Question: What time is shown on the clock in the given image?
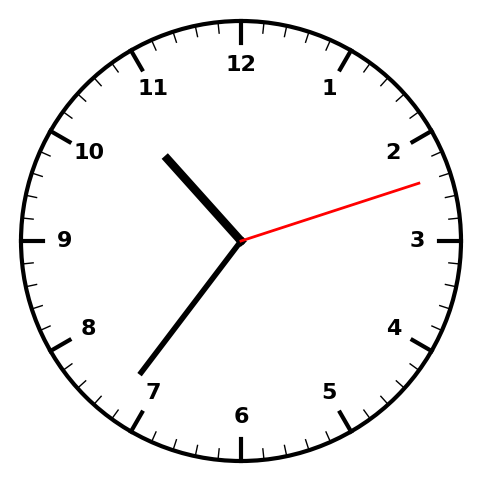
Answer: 10:36:12